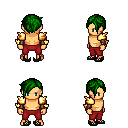
a pixel art fantasy rpg character, male body template, human, tanned skin, gold arm armor, red pants, green pixie cut hairstyle, cloth bracers, ghillies, four views (front, back, left, right), 2x2 character sprite sheet, small pixel art, hard edges, no anti-aliasing